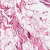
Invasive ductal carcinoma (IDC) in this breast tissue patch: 0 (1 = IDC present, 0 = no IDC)